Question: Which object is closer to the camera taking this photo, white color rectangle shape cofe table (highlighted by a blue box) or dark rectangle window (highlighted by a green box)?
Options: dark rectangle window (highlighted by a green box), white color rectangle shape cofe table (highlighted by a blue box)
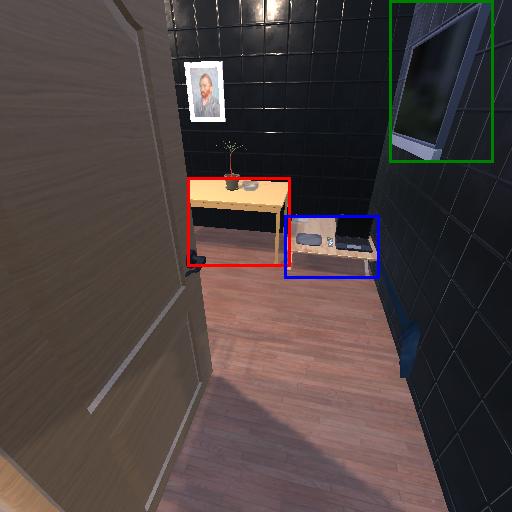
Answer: dark rectangle window (highlighted by a green box)